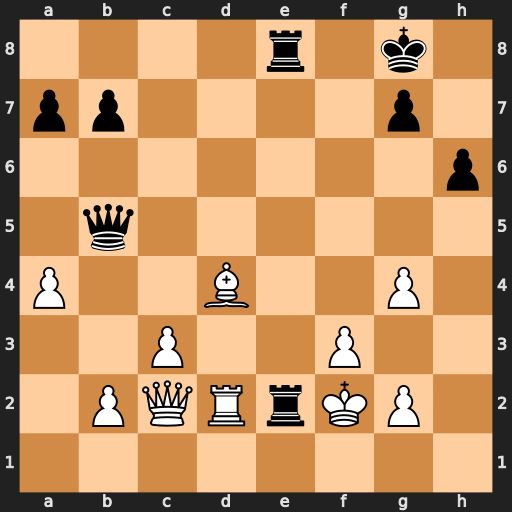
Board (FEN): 4r1k1/pp4p1/7p/1q6/P2B2P1/2P2P2/1PQRrKP1/8
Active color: w
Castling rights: -
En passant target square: -
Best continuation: Rxe2 Qxe2+ Qxe2 Rxe2+ Kxe2